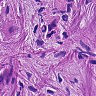
Metastatic tissue present: yes